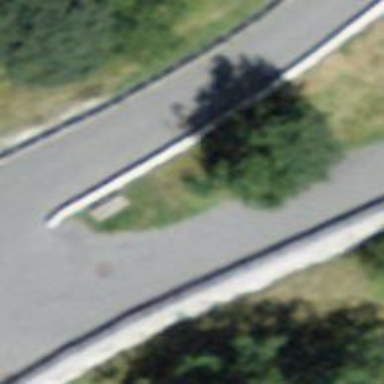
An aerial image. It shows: Bench.